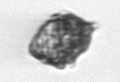
Label: Kryptoperidinium_triquetrum